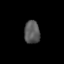
Tissue: lung
Cell type: Epithelial cells
Senescence score: 0.1715
Nuclear area (px): 350
Mean DAPI intensity: 89.434